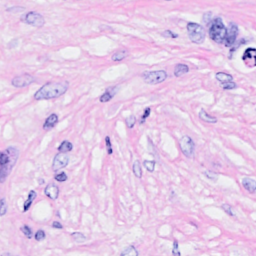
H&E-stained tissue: Breast